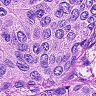
Metastatic tissue present: yes